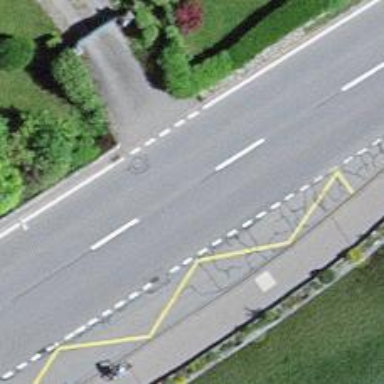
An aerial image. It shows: Bus stop with stop position for public transport.